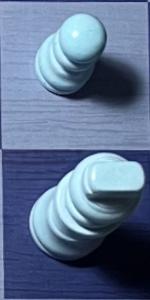
Label: King_White